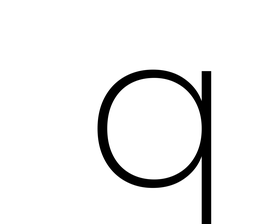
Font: Poppins-ExtraLight